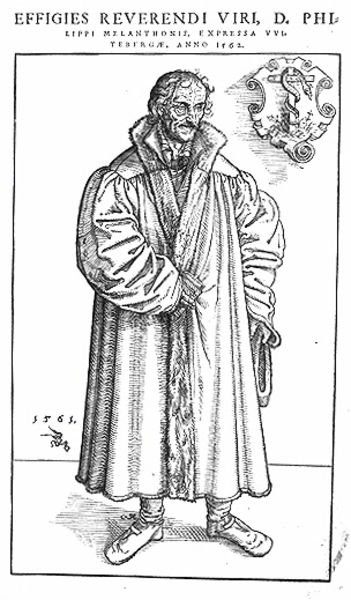
Titel: Bildnis des Philipp Melanchthon
Künstler: Lucius
Institution: (Seriendruck)
Schlagwörter: hand, kopf, mann, umhang, weiß, frisur, grau, haar, hut, mund, nase, profil, schwarz, skizze, stirn, zeichnung, blick, alt, bart, hemd, jacke, mütze, schnurrbart, wand, augen, falten, gesicht, kleidung, kragen, mensch, pelz, rahmen, stehen, ärmel, bildnis, herr, portrait, porträt, signatur, boden, gewand, haare, mantel, pose, stehend, saum, kinn, lippen, locken, schultern, beine, holzschnitt, schrift, schuhe, stab, grafik, graphik, füsse, bischof, schnurbart, schmal, glatze, ganzfigurig, sandalen, faltenwurf, revers, kreuz, druck, druckgraphik, schwarzweiss, hochdruck, monogramm, schraffur, schraffuren, stich, titel, text, beschriftung, schlange, stand, stiefel, gespreizt, arzt, medizin, ganzfigur, wappen, pelzkragen, pelzmantel, zahl, ziffer, leder, schnallenschuh, gelehrter, dürer, kupferstich, doktor, latein, lateinisch, tiefdruck, pelzbesatz, druckschrift, seriendruck, äskulap, lippi, philipp melanchthon, cranach, lucas cranach, pelzsaum, lucas, matel, melanchton, narben, lederschuhe, raderung, viri, reverendi, ohne hände, effigies, s, 1565, d., effigies reverendi viri, tecxt, 1563, phil, ärkulap